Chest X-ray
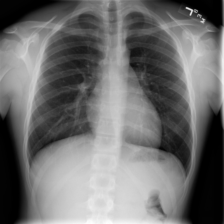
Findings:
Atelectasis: negative
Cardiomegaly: negative
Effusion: negative
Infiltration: negative
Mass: negative
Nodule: negative
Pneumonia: negative
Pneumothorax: negative
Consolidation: negative
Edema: negative
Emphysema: negative
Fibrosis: negative
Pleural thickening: negative
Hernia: negative